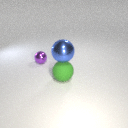
large green rubber sphere below large blue metal sphere